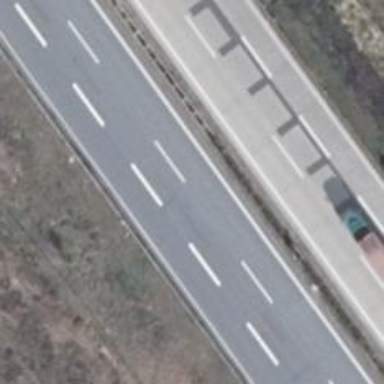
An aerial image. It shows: Motorway junction.